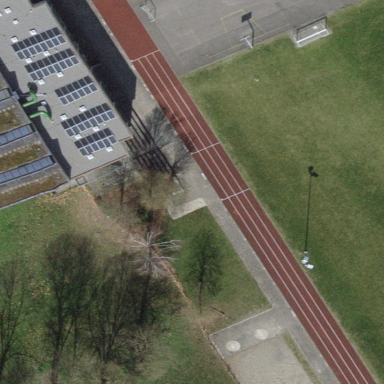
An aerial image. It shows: Tartan track in leisure land.